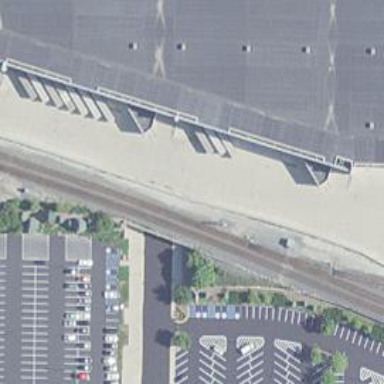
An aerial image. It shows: Railway siding with rails.